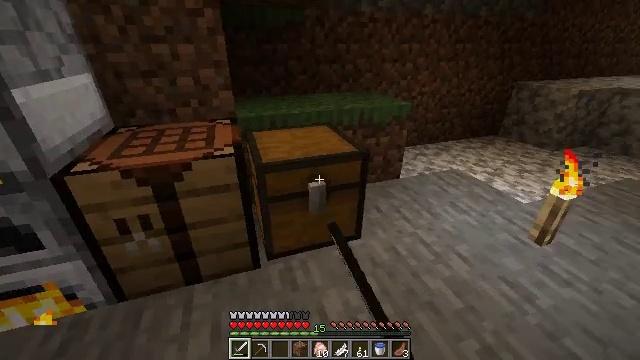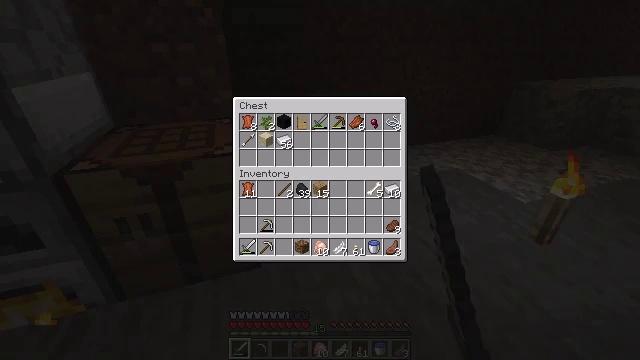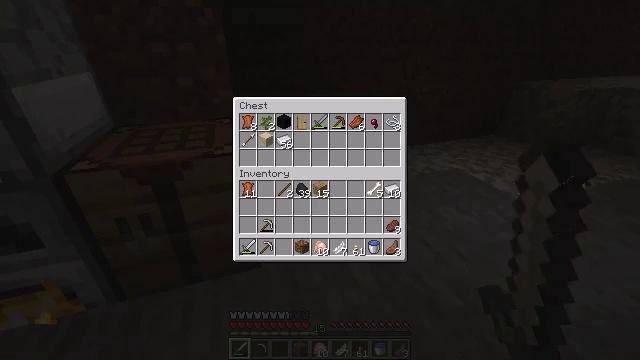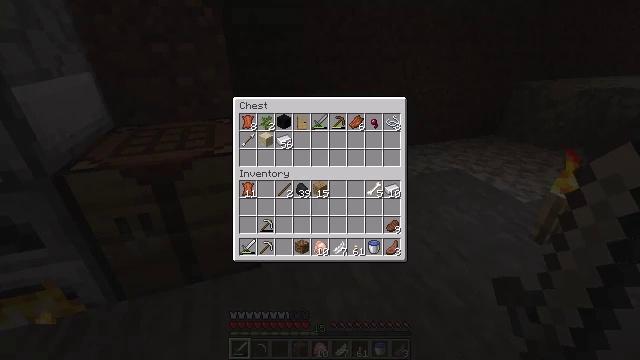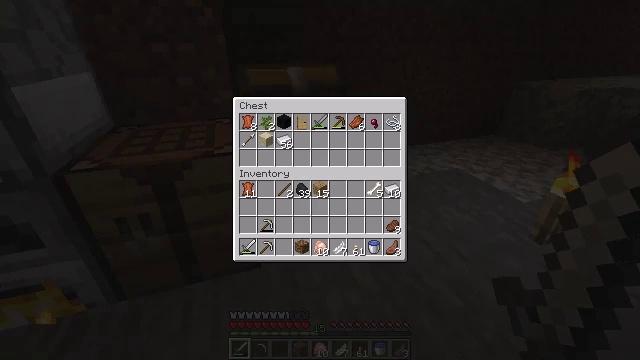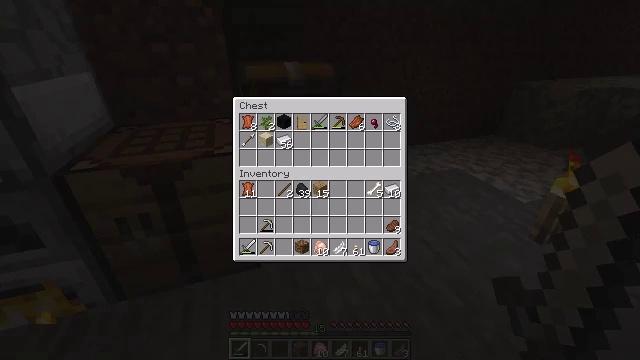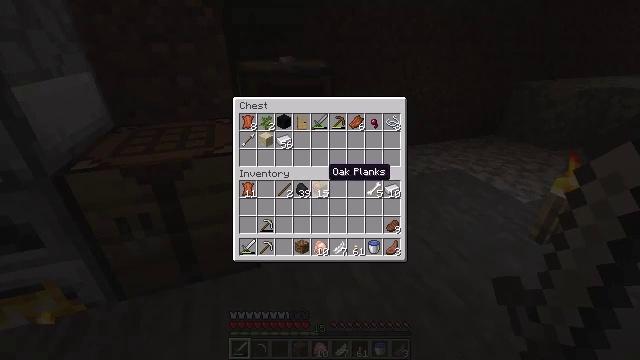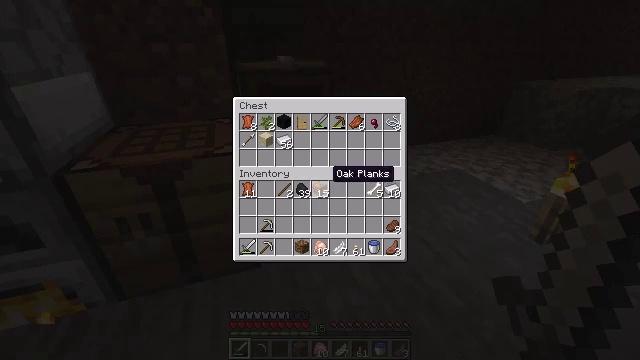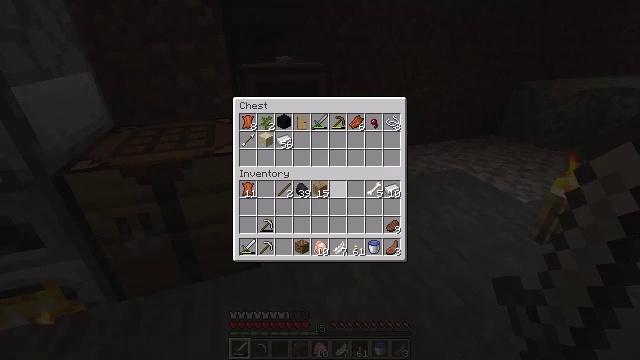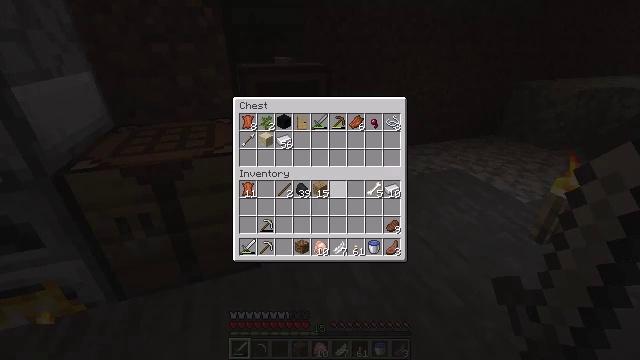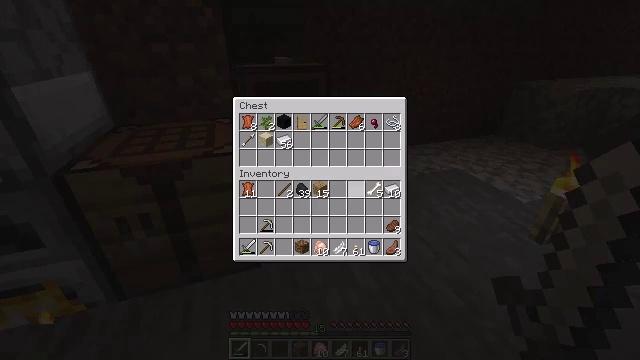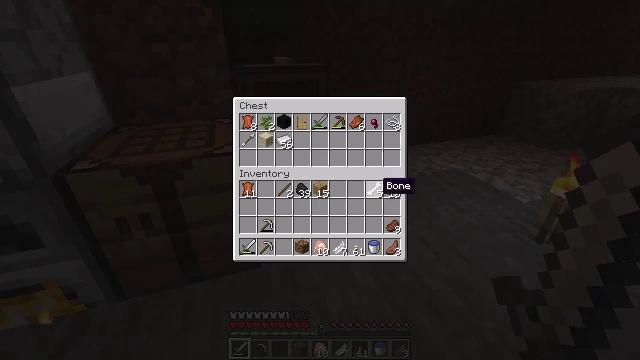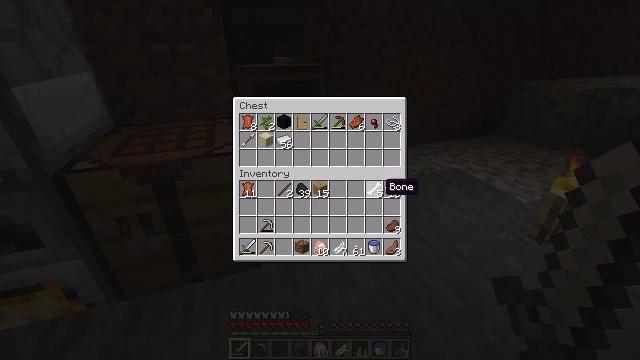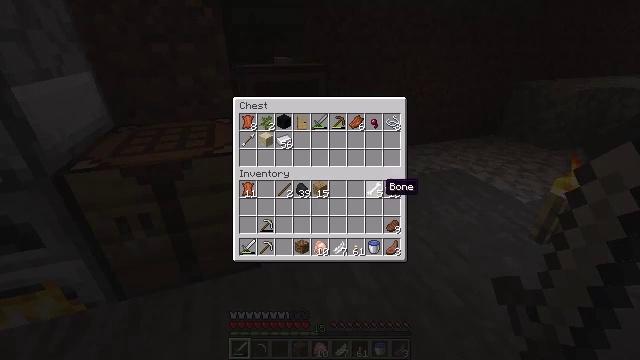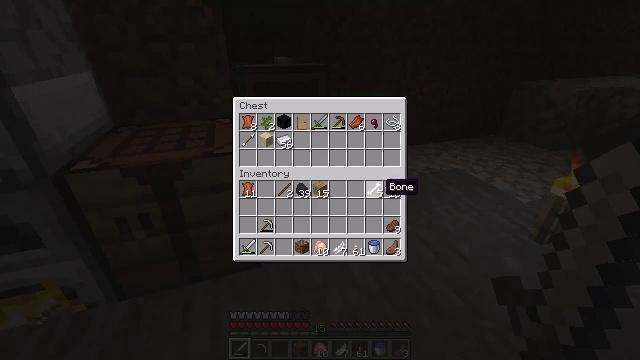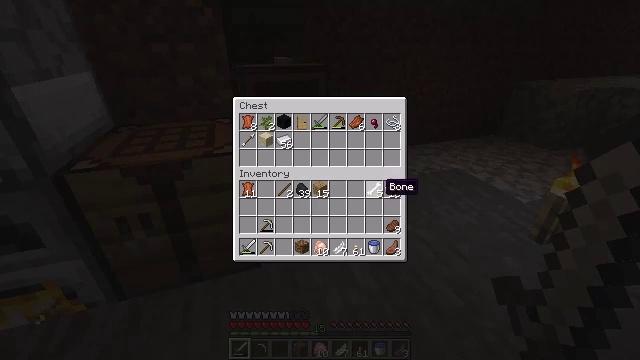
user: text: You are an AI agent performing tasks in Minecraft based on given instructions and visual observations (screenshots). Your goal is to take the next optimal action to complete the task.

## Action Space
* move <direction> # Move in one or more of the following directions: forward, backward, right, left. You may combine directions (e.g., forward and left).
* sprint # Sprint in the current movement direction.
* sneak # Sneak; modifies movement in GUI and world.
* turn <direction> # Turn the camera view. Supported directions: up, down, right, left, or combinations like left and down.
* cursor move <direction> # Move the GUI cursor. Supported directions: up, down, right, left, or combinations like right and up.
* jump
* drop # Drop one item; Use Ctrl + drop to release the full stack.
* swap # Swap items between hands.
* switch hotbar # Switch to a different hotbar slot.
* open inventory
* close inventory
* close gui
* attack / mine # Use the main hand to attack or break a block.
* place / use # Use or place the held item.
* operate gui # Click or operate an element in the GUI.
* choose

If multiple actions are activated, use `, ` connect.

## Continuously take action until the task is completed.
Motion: motion action
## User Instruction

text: Gather sand from the desert.
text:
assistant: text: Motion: open gui
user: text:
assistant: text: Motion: no_op
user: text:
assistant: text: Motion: no_op
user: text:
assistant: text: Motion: no_op
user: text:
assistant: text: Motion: no_op
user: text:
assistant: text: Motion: sneak
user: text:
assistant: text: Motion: sneak
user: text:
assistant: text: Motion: sneak, cursor move right
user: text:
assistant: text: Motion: sneak, cursor move right
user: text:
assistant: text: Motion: sneak, cursor move right
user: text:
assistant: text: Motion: sneak, cursor move right
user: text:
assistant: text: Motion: sneak
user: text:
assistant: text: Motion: sneak
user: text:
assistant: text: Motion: sneak
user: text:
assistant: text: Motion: sneak
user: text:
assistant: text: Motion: sneak
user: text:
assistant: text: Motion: sneak, operate gui
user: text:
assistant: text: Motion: sneak, operate gui
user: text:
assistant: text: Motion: sneak, operate gui
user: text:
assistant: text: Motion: sneak
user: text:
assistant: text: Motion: sneak
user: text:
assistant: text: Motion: sneak
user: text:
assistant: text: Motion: no_op
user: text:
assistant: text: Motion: no_op
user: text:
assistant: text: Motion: no_op
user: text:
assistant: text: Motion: no_op
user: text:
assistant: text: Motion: no_op
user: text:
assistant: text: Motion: no_op
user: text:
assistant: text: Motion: no_op
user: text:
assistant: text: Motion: no_op